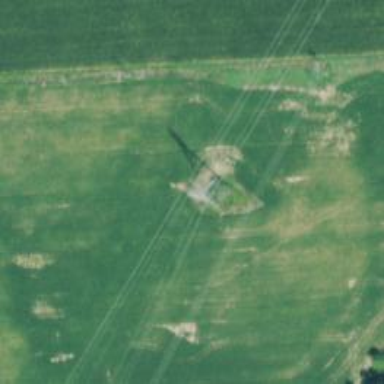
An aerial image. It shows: Lattice structure tower used for power distribution.